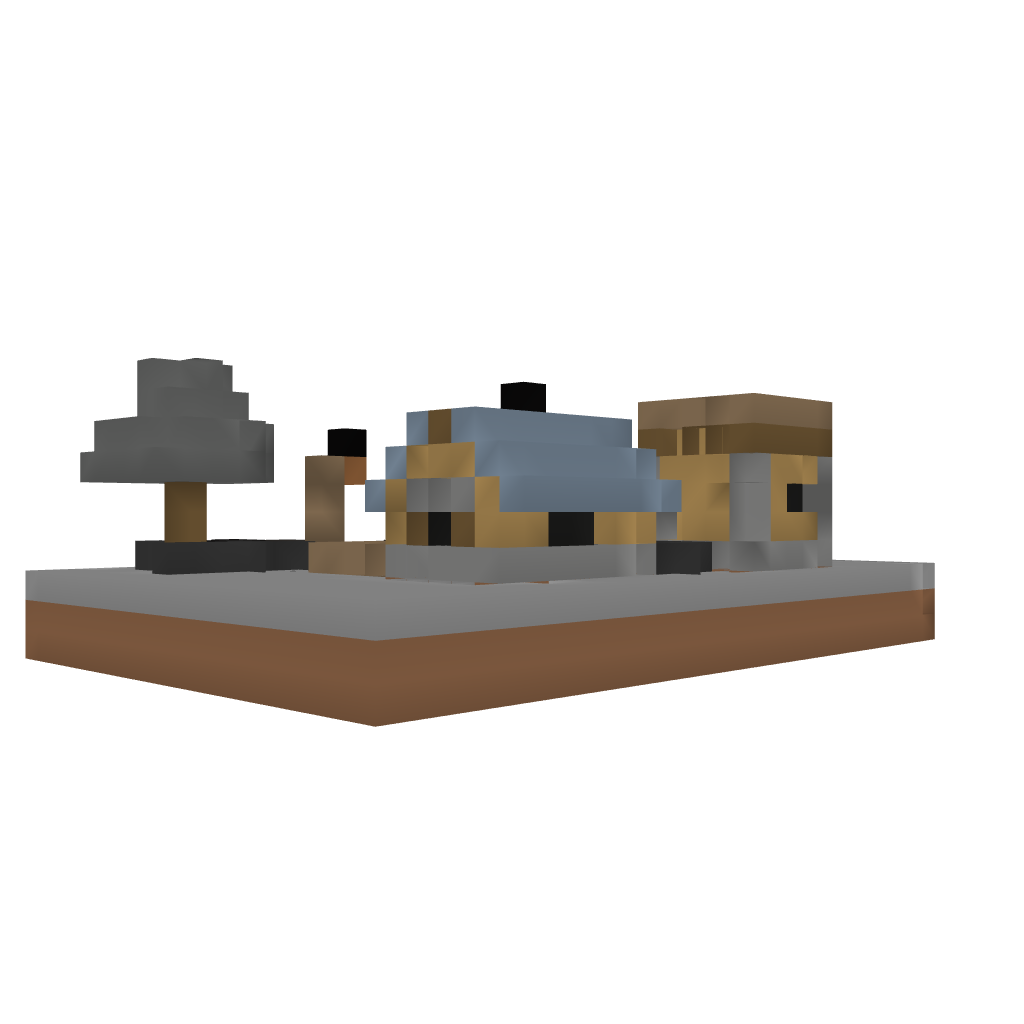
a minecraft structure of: cozy start house